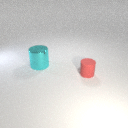
small red rubber cylinder in front of large cyan metal cylinder